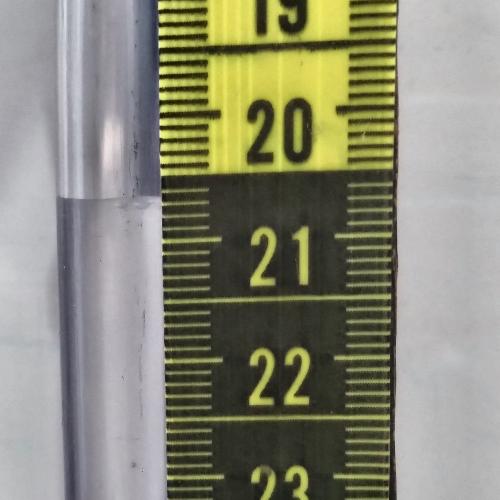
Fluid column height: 20.6 cm